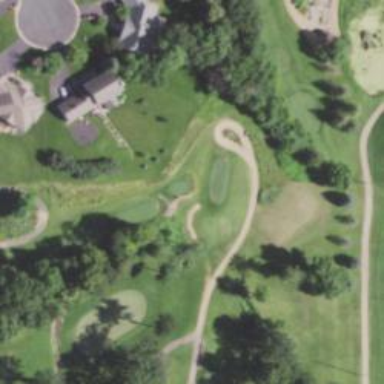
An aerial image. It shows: Pathway for golfing.